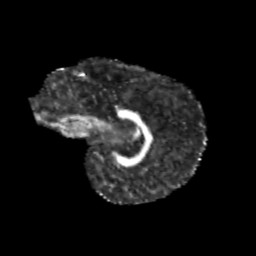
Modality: FA
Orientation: sagittal
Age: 12
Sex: male
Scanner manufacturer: siemens
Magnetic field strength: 3 T
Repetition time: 3.8 s
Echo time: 0.07 s